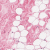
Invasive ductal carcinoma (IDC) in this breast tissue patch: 0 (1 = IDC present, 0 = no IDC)